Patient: sex M, age 75
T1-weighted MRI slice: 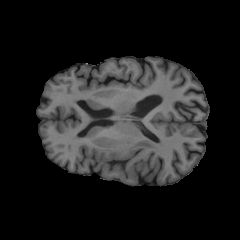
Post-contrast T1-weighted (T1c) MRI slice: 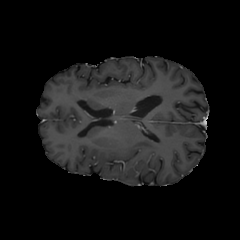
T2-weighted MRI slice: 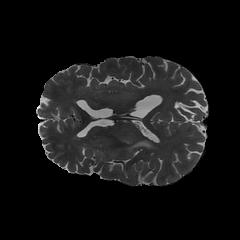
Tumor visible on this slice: yes
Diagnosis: Glioblastoma, IDH-wildtype
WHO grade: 4